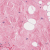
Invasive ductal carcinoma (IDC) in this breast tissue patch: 0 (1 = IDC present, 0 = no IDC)